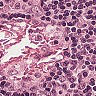
Metastatic tissue present: no